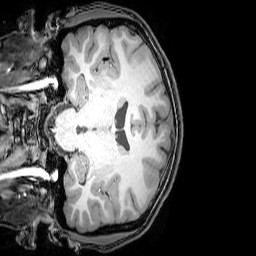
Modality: T1w
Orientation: coronal
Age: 21
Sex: male
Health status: healthy
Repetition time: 0.081 s
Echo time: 0.037 s